Question: I'm trying to move my glyphicon(with its text) into the middle of the navbar and make it stay centered and responsive when you thin the window down. And I don't want it to scrunch together when the window is crammed, and I don't want the dropdown menu to go off to one side or anything(since one of the offered solutions did just that, which wasn't very nice).
Have looked at lots of stackexchange solutions, such as the following:
<URL>
<URL>
<URL>
But they didn't help, I tried modifying them a bit but to no avail.
This is the piece in particular where the glyphicon and button is:
'''
<button type="button" class="navbar-toggle" data-toggle="collapse" data-target="#navbar-collapse" id="iconButton">
<span class="glyphicon glyphicon-menu-hamburger" style="color:white; vertical-align:middle"></a></span><font color="white"> M E N U</font>
</button>
'''
Here's the entire code:
'''
<!DOCTYPE html>
<html lang="en">
<head>
<meta charset="utf-8">
<title>Twenty Eight Interiors</title>
<meta name="description" content="Twenty Eight Interiors">
<!-- Latest compiled and minified CSS -->
<link rel="stylesheet" href="https://maxcdn.bootstrapcdn.com/bootstrap/3.3.2/css/bootstrap.min.css">
<!-- Optional theme -->
<link rel="stylesheet" href="https://maxcdn.bootstrapcdn.com/bootstrap/3.3.2/css/bootstrap-theme.min.css">
</head>
<body>
<!-- Navbar -->
<nav class="navbar navbar-inverse" id="my-navbar" style="font-family:Webdings;">
<div class="container">
<div class="navbar-header" id="oneDiv">
<button type="button" class="navbar-toggle" data-toggle="collapse" data-target="#navbar-collapse" id="iconButton">
<span class="glyphicon glyphicon-menu-hamburger" style="color:white; vertical-align:middle"></a></span><font color="white"> M E N U</font>
</button>
</div><!-- Navbar Header -->
<div class="collapse navbar-collapse" id="navbar-collapse">
<ul class="nav navbar-nav" id="firstOne">
<li><a href="#" id="designProcess" role="button" id="designProcess">Design Process</a></li>
<li><a href="#" id="profile" role="button" id="profile">Profile</a></li>
<li><a href="#" id="contactInfo" role="button" id="contactInfo">Contact Info</a></li>
</ul>
<ul class="list-inline" id="secondOne">
<li><a href="http://www.facebook.com/" class="socialicon"><img src="facebook.png" hspace="30"></a></li>
<li><a href="http://www.twitter.com/" class="socialicon"><img src="twitter.png" hspace="30"></a></li>
<li><a href="http://www.instagram.com/" class="socialicon"><img src="instagram.png" hspace="30"></a></li>
</ul>
</div>
</div><!-- End Container img src="twitter.png"-->
</nav><!-- End navbar -->
<script src="https://ajax.googleapis.com/ajax/libs/jquery/1.11.2/jquery.min.js"></script>
<script src="https://ajax.googleapis.com/ajax/libs/jquery/2.1.3/jquery.min.js"></script>
<!-- Latest compiled and minified JavaScript -->
<script src="https://maxcdn.bootstrapcdn.com/bootstrap/3.3.2/js/bootstrap.min.js"></script>
<link rel="stylesheet" href="https://ajax.googleapis.com/ajax/libs/jqueryui/1.11.3/themes/smoothness/jquery-ui.css" />
<script src="https://ajax.googleapis.com/ajax/libs/jqueryui/1.11.3/jquery-ui.min.js"></script>
</body>
</html>
'''
And does anyone know how I get rid of this gap?:

EDIT: The CSS
'''
<style type="text/css">
#my-navbar{
background:rgba(0,0,0,0.9);
margin-bottom:0;
}
ul#firstOne{
background-color:rgba(48, 50, 50, 0.5);
padding: 20px;
}
ul#secondOne{
padding: 5px;
}
</style>
'''
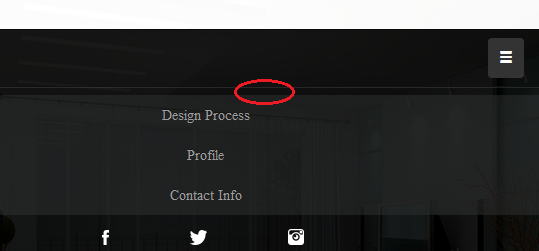
Answer: The navbar-toggle class floats your element to the right. You can center your button by removing the float, setting the element to display: block, and setting the left and right margin to auto.
'''
.navbar-toggle {
float: none;
display: block;
margin: 8px auto;
}
'''
See here: <URL>